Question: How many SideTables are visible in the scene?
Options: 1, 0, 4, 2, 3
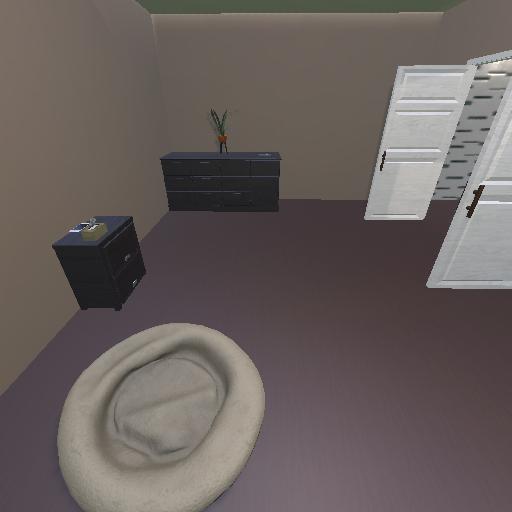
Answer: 1